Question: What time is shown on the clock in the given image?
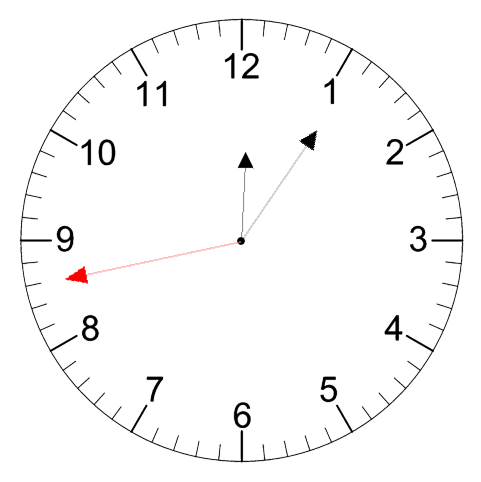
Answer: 12:05:43